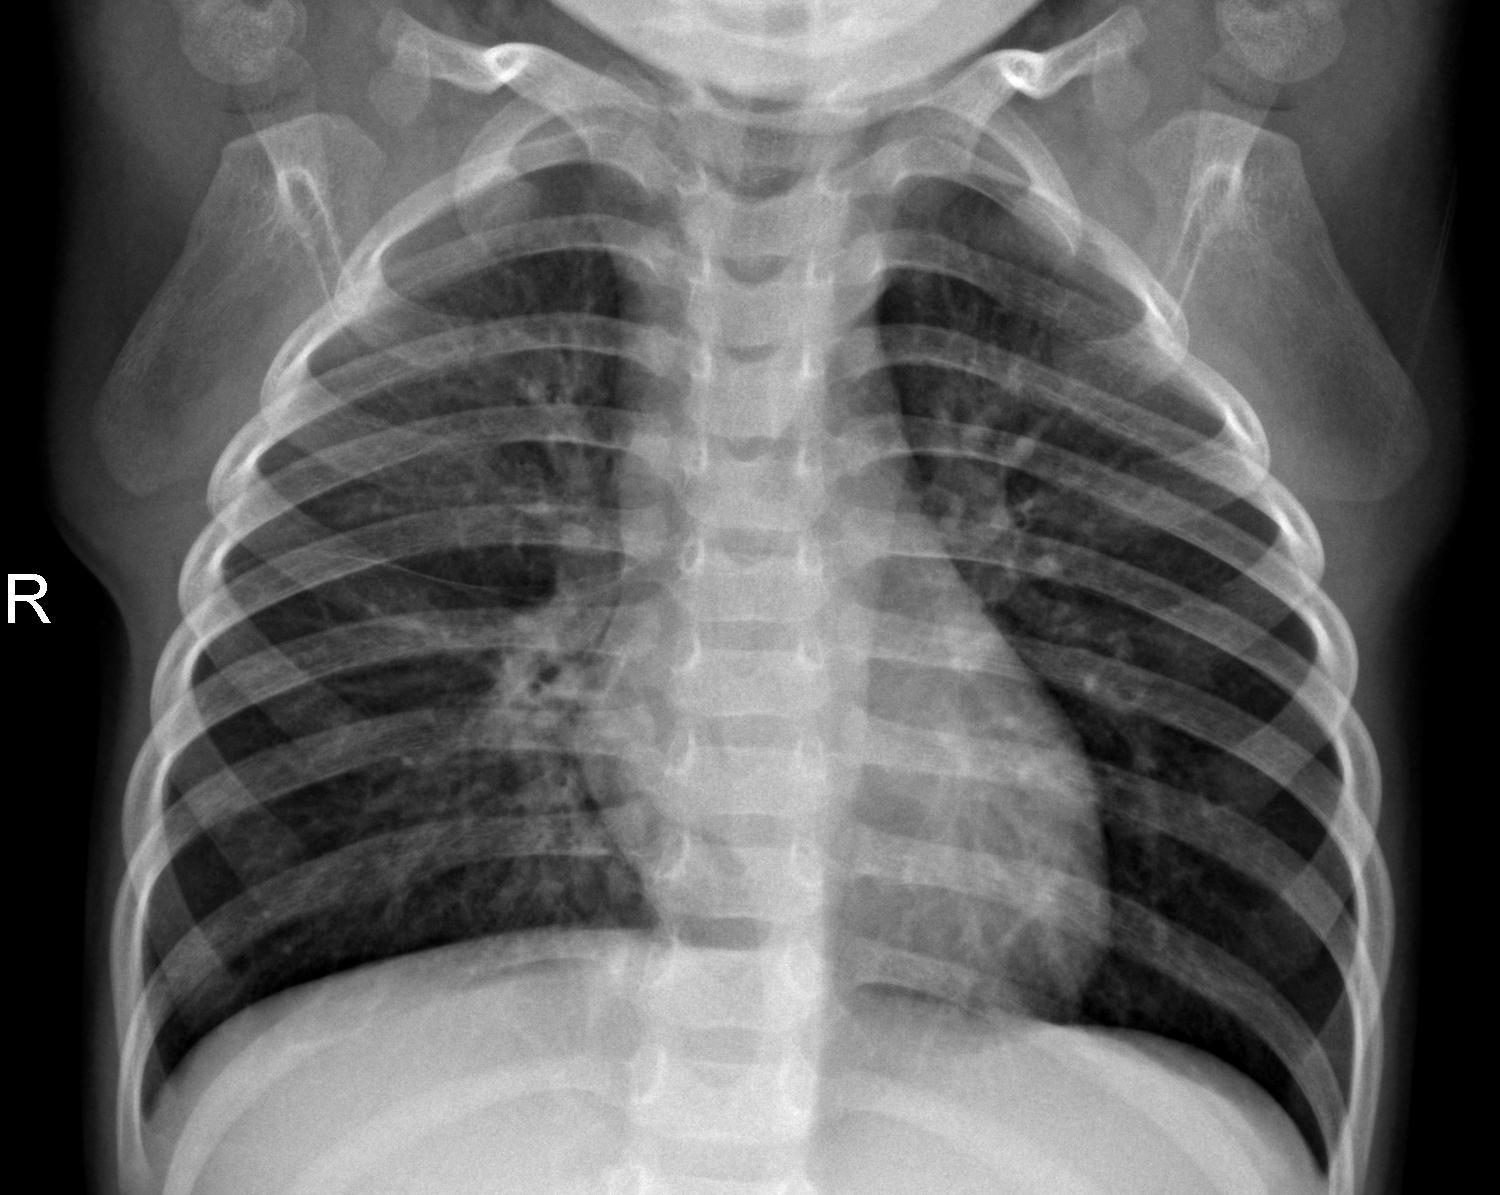
Diagnosis: PNEUMONIA